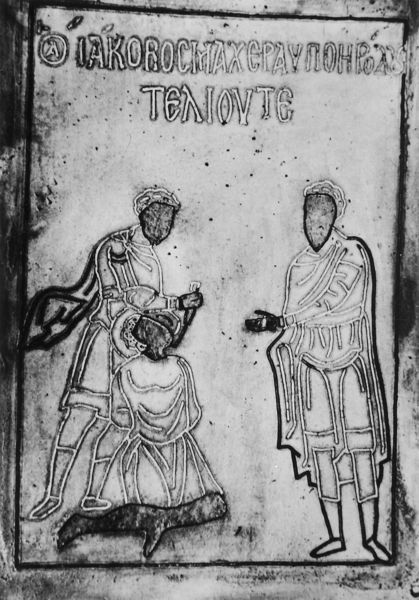
Titel: Bronzetür
Standort: Rom, S. Paolo Fuori le Mura (EU - I - Latium)
Schlagwörter: hand, mann, umhang, menschen, frau, grau, männer, schwarz, skizze, zeichnung, rock, gesichter, falten, kleidung, mord, stehen, stein, hände, figur, gewand, mantel, drei, relief, schrift, linien, figuren, platte, punkte, buch, linear, druck, schwarzweiss, stich, schwert, text, knien, buchdeckel, negativ, sklave, toga, griechisch, knieend, kniend, knieen, opfer, tunika, elfenbein, russisch, stick, kyrillisch, eingeborene, alpha, gesichterfiguren